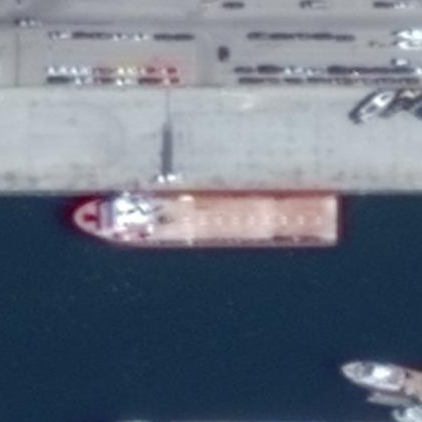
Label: civil